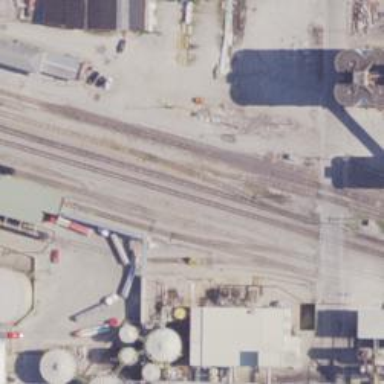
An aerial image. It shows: Railway siding with rails.